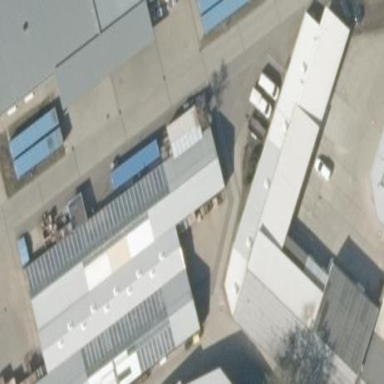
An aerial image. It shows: Commercial building.